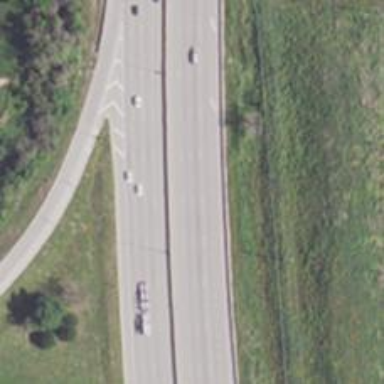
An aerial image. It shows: Motorway.